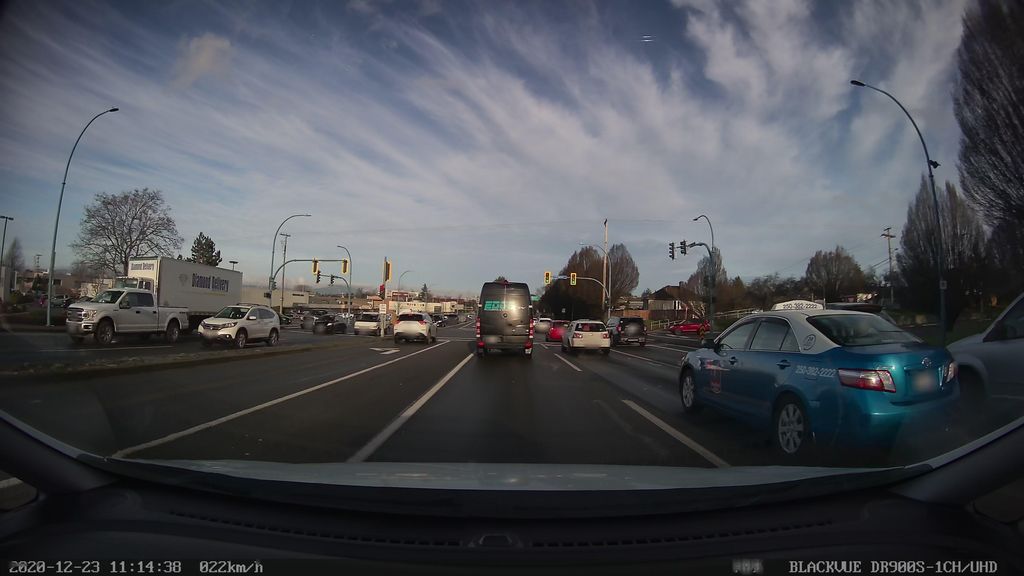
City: victoria